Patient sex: M
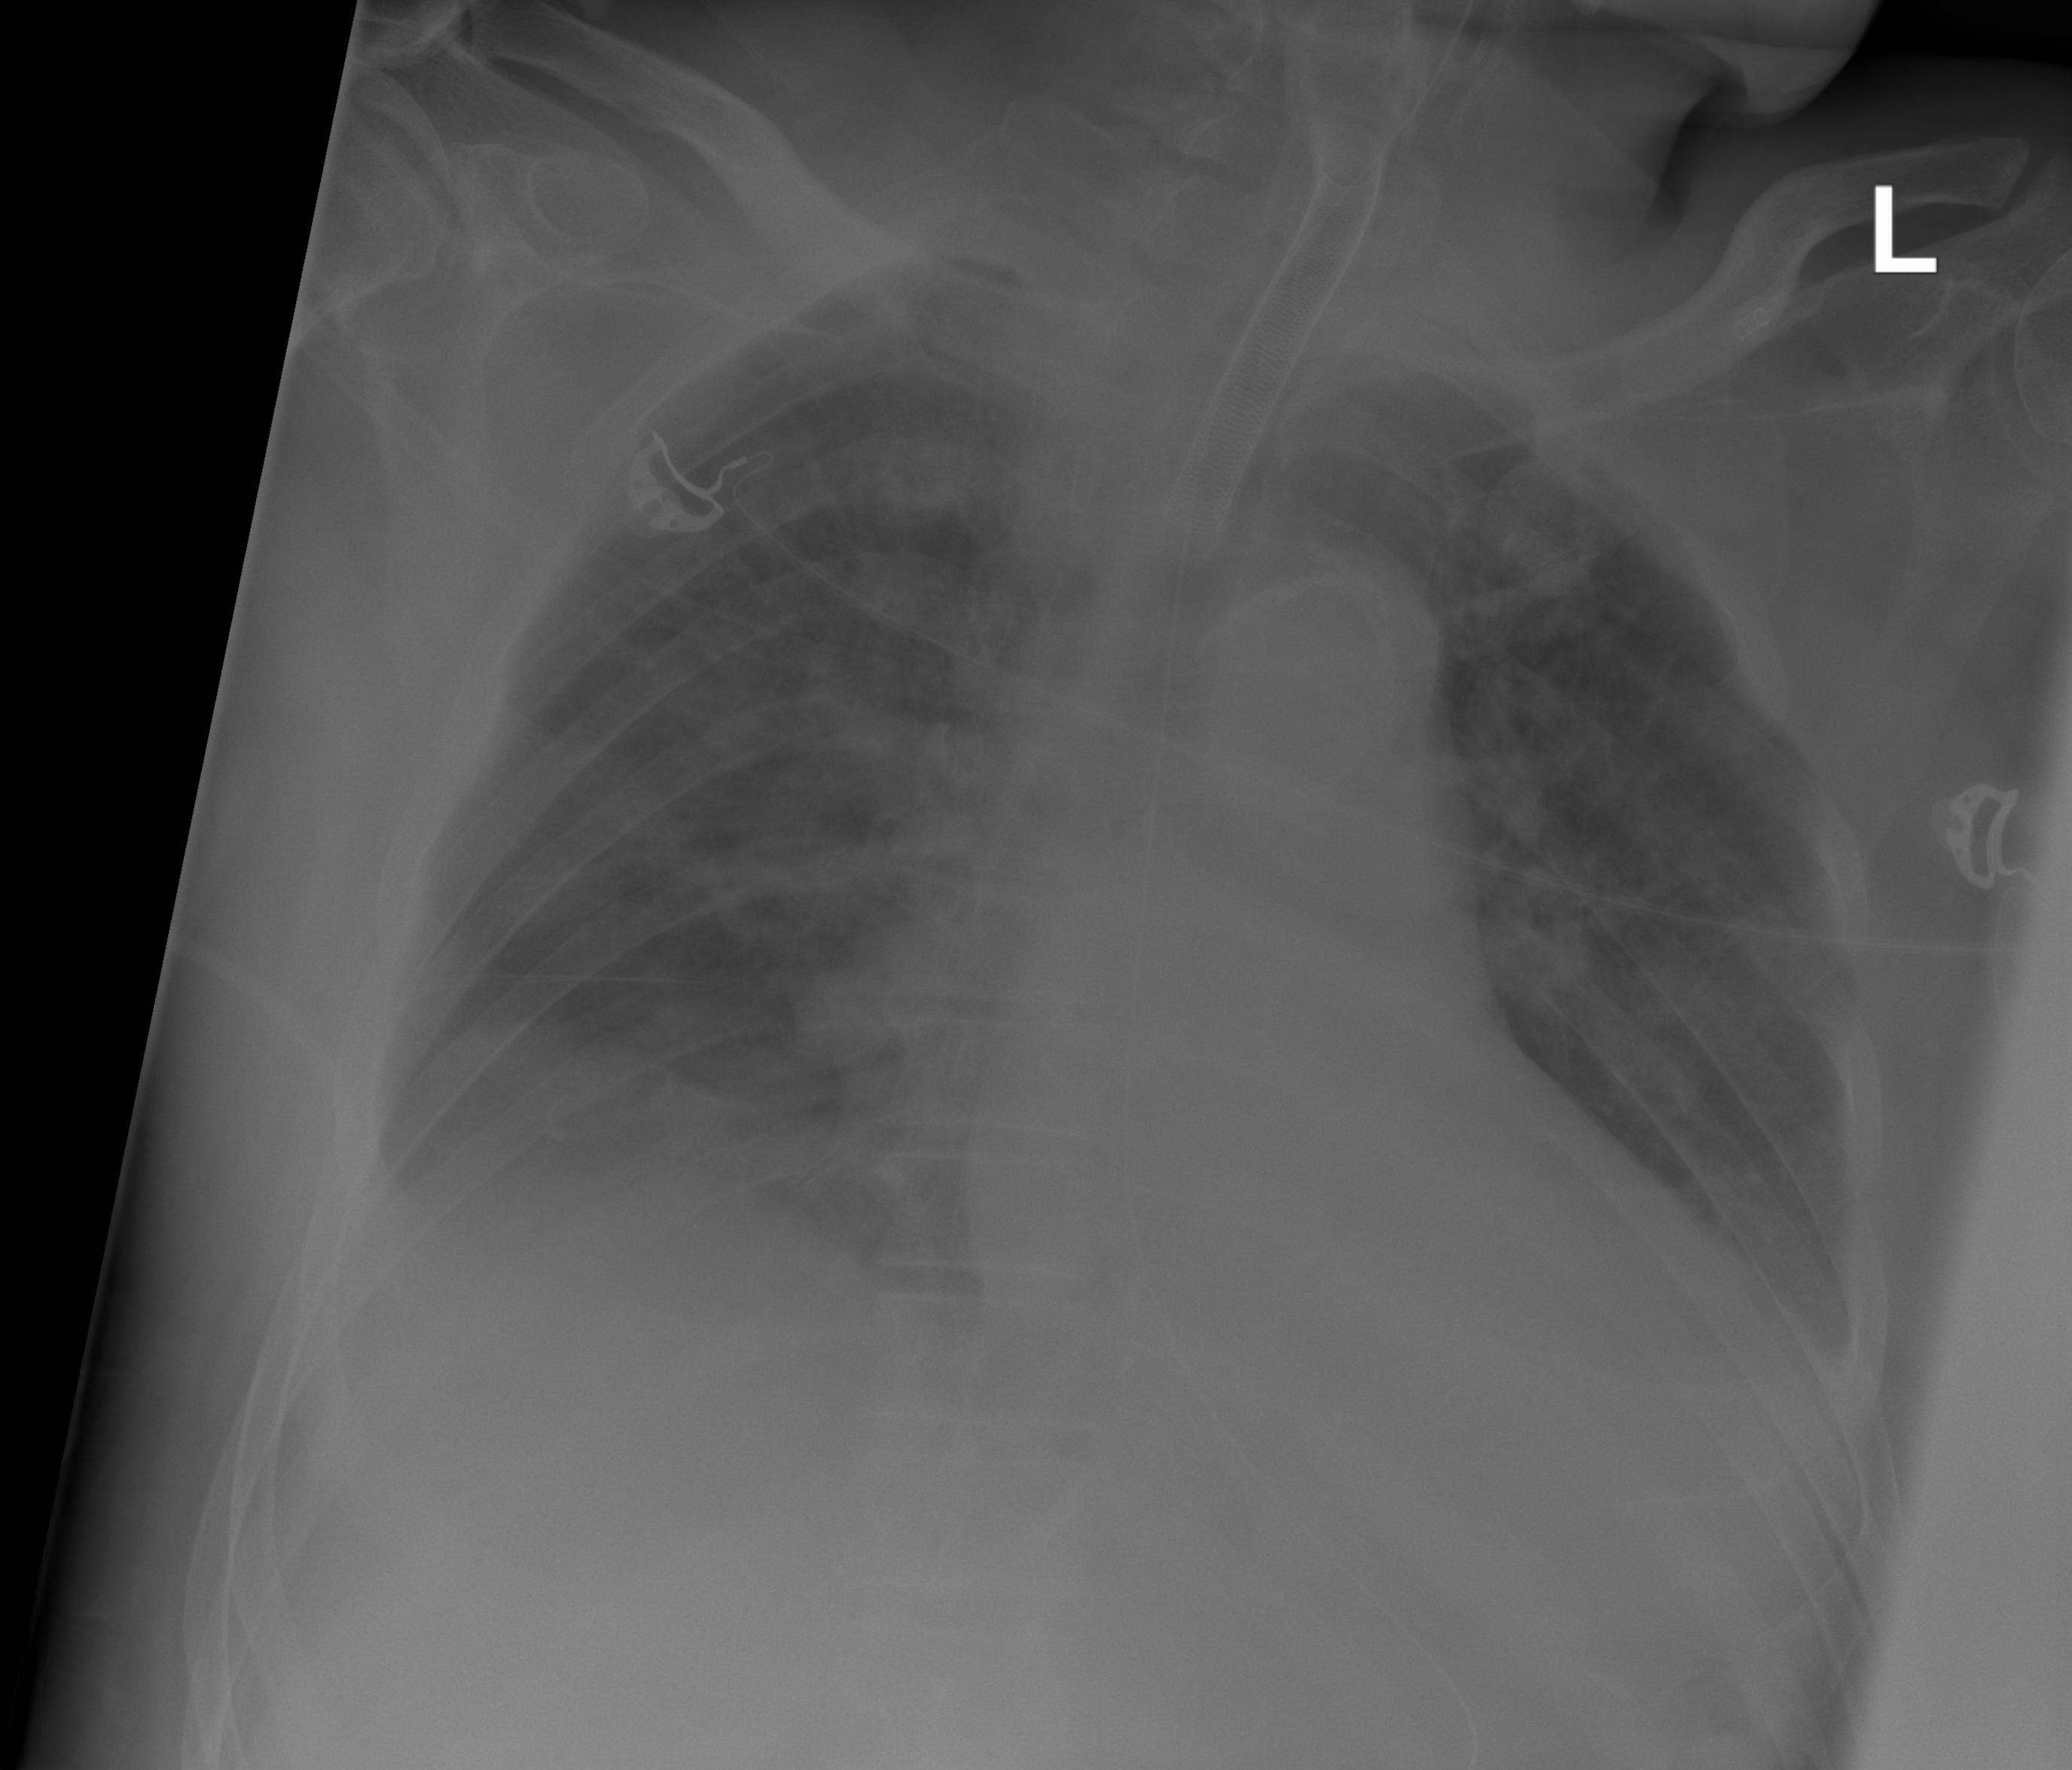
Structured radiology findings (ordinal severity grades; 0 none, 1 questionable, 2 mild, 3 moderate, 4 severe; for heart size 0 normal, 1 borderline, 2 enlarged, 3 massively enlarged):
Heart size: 2
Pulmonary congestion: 2
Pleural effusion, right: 3
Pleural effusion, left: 2
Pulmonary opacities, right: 0
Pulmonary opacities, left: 0
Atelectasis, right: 0
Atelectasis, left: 0